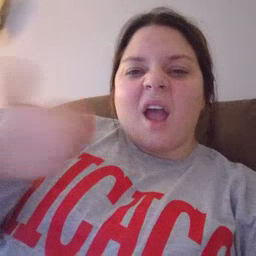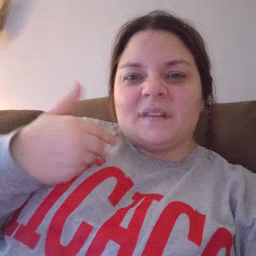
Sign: have